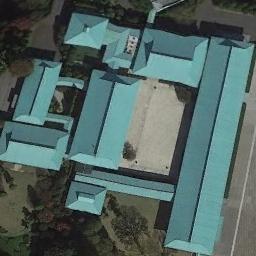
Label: palace